Question: I tried to run easy test for Hibernate testing but it fails:
'''
public class TestService {
static {
PropertyConfigurator.configure("log4j.properties");
}
public static void main(String[] args) {
String mail = "lelyak@gmail.com";
User user = new UserService().getByEmail(mail);
System.out.println("user info: " + user.toString());
System.out.println("
THE END");
}
}
'''
Here is output:
'''
02:24:53,166 ERROR main HibernateUtil:<clinit>:24 - org.hibernate.HibernateException: hibernate.cfg.xml not found
Exception in thread "main" java.lang.NullPointerException
at com.lelyak.controller.dao.ElementDAOImpl.getAllElements(ElementDAOImpl.java:76)
at com.lelyak.controller.service.UserService.getListOfObjects(UserService.java:39)
at com.lelyak.controller.service.UserService.getByEmail(UserService.java:52)
at com.lelyak.application.TestService.main(TestService.java:17)
at sun.reflect.NativeMethodAccessorImpl.invoke0(Native Method)
at sun.reflect.NativeMethodAccessorImpl.invoke(NativeMethodAccessorImpl.java:57)
at sun.reflect.DelegatingMethodAccessorImpl.invoke(DelegatingMethodAccessorImpl.java:43)
at java.lang.reflect.Method.invoke(Method.java:606)
at com.intellij.rt.execution.application.AppMain.main(AppMain.java:120)
'''
:
'''
public class HibernateUtil {
private static Logger log = Logger.getLogger(HibernateUtil.class);
private static SessionFactory sessionFactory = null;
private static final Configuration configuration = new Configuration();
static {
try {
configuration.configure("hibernate.cfg.xml");
sessionFactory = configuration.buildSessionFactory(new ServiceRegistryBuilder()
.applySettings(configuration.getProperties())
.buildServiceRegistry());
} catch (Exception e) {
log.error(e);
}
}
public static SessionFactory getSessionFactory() {
return sessionFactory;
}
}
'''
'cfg' file is at project folder:

'log4j.properties' at the same location is readable. What is wrong with 'cfg' file?
Any suggestion?
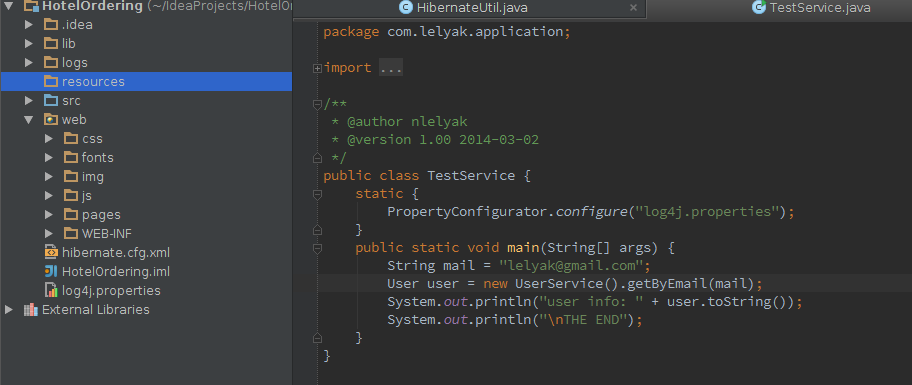
Answer: You would like to read the file present in folder 'WebContent',you could try to use likes this
'''
InputStream st= getServletContext().getResourceAsStream("/hibernate.cfg.xml");
'''
But I recommend to put 'hibernate.cfg.xml' under src and your code
'''
configuration.configure("hibernate.cfg.xml");
'''
will be OK.